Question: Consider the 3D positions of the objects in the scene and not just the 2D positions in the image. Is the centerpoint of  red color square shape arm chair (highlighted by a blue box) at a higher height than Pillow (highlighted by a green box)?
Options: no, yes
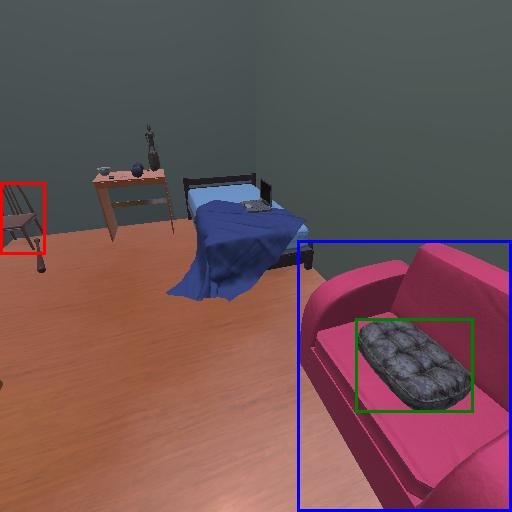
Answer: no